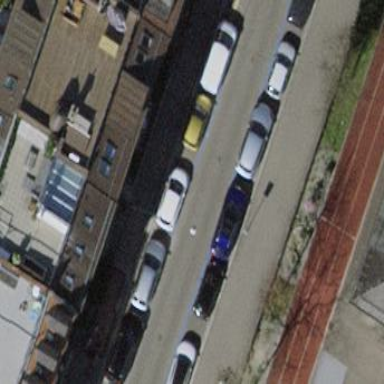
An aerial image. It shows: Parking lane area.